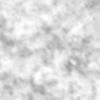
Label: no_change